Field crop: tomato
Growth stage: 2
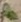
Species: solanum